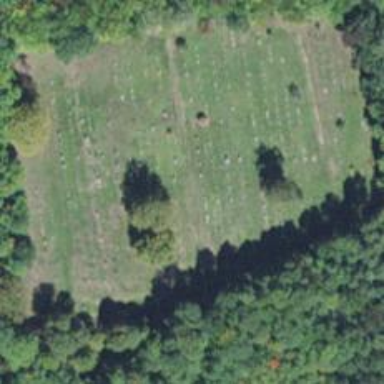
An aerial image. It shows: Cemetery.